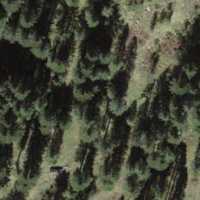
EUNIS habitat code: 43
Species observed at this site:
Chrysosplenium alternifolium